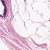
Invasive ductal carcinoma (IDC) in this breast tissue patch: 0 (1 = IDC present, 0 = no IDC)